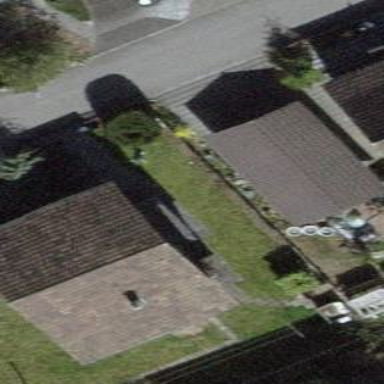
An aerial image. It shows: Garage building.